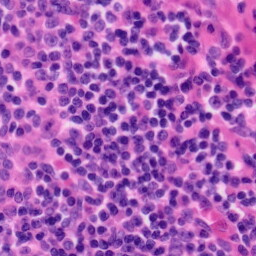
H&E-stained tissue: Tonsil